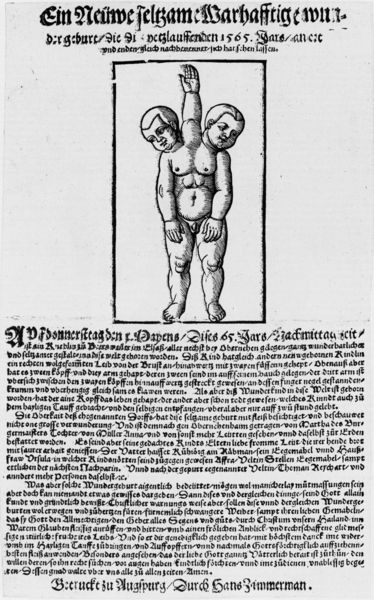
Titel: Ein Neüwe seltzame Warhafftige wundergeburt
Künstler: Hans Zimmermann
Standort: Zürich.
Institution: Wickiana
Schlagwörter: akt, hand, körper, nackt, weiß, brust, grau, köpfe, schwarz, zeichnung, anatomie, arm, arme, mensch, rahmen, bild, bildnis, hände, drei, kind, blatt, kinder, beine, holzschnitt, schrift, zwei, grafik, graphik, deutsch, nabel, bauch, junge, knabe, buch, druck, druckgraphik, stich, titel, seite, illustration, schwarzweiß, text, zeitung, buchstaben, überschrift, medizin, puppe, leib, männlich, krankheit, absätze, flugblatt, altdeutsch, dokument, säugling, augsburg, nachricht, typenschrift, doppelkopf, siamesisch, siamesischer zwilling, zweiköpfig, zwilling, majuskel, seriendruck, abnormal, missgeburt, drei arme, dreihand, fehlwuchs, kuriosität, medizinbuch, siamesische zwillinge, siamesischer zwillinh, zwei köpfe, übershcrift, freak, seltsam, 1565, 15 jahrhundert, zimmerman, zwillingw, seltzam